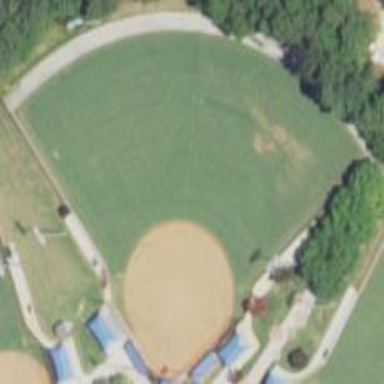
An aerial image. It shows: Baseball pitch for leisure land activities.